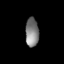
Tissue: lung
Cell type: Others
Senescence score: 0.2216
Nuclear area (px): 379
Mean DAPI intensity: 125.984